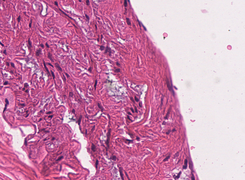
Tumor epithelial tissue: no
Tumor-associated stroma tissue: yes
Normal tissue: no